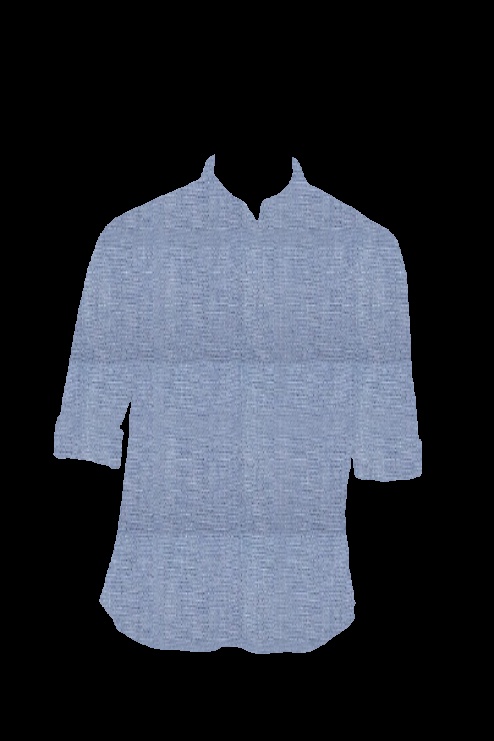
blue chambray tee